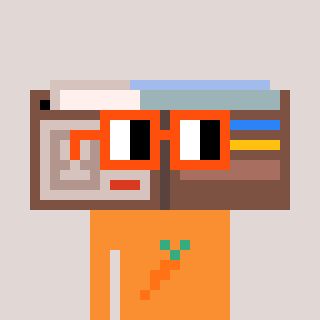
a pixel art character with square orange glasses, a wallet-shaped head and a orange-colored body on a warm background